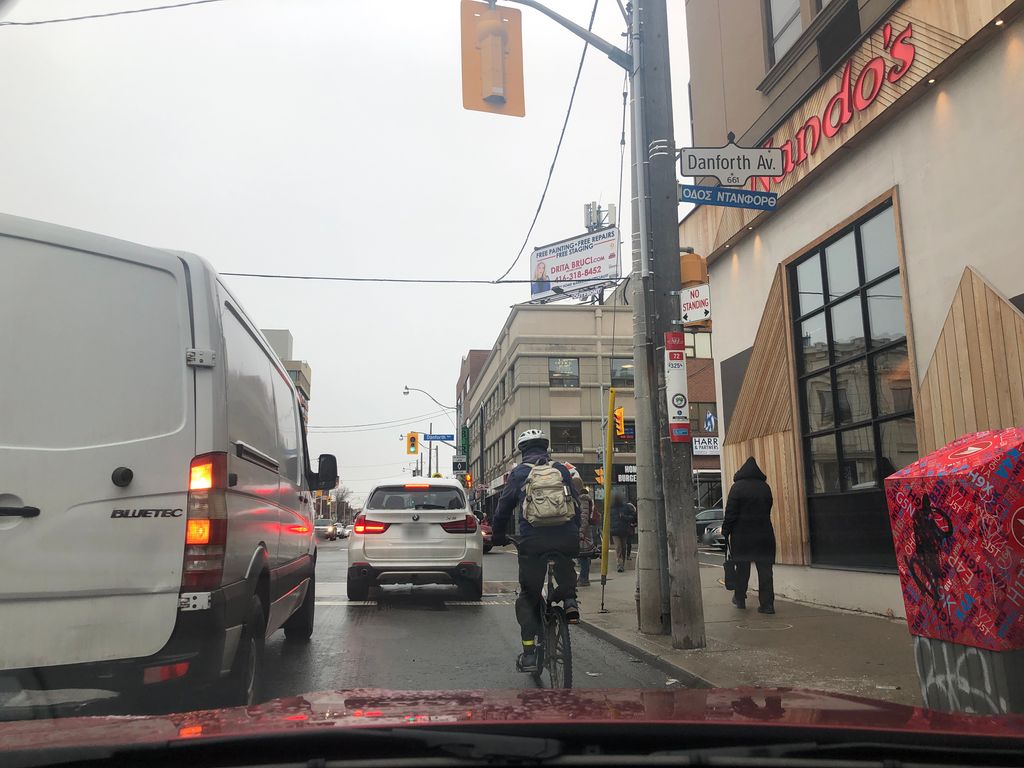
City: toronto